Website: crate-barrel
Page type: billing-address
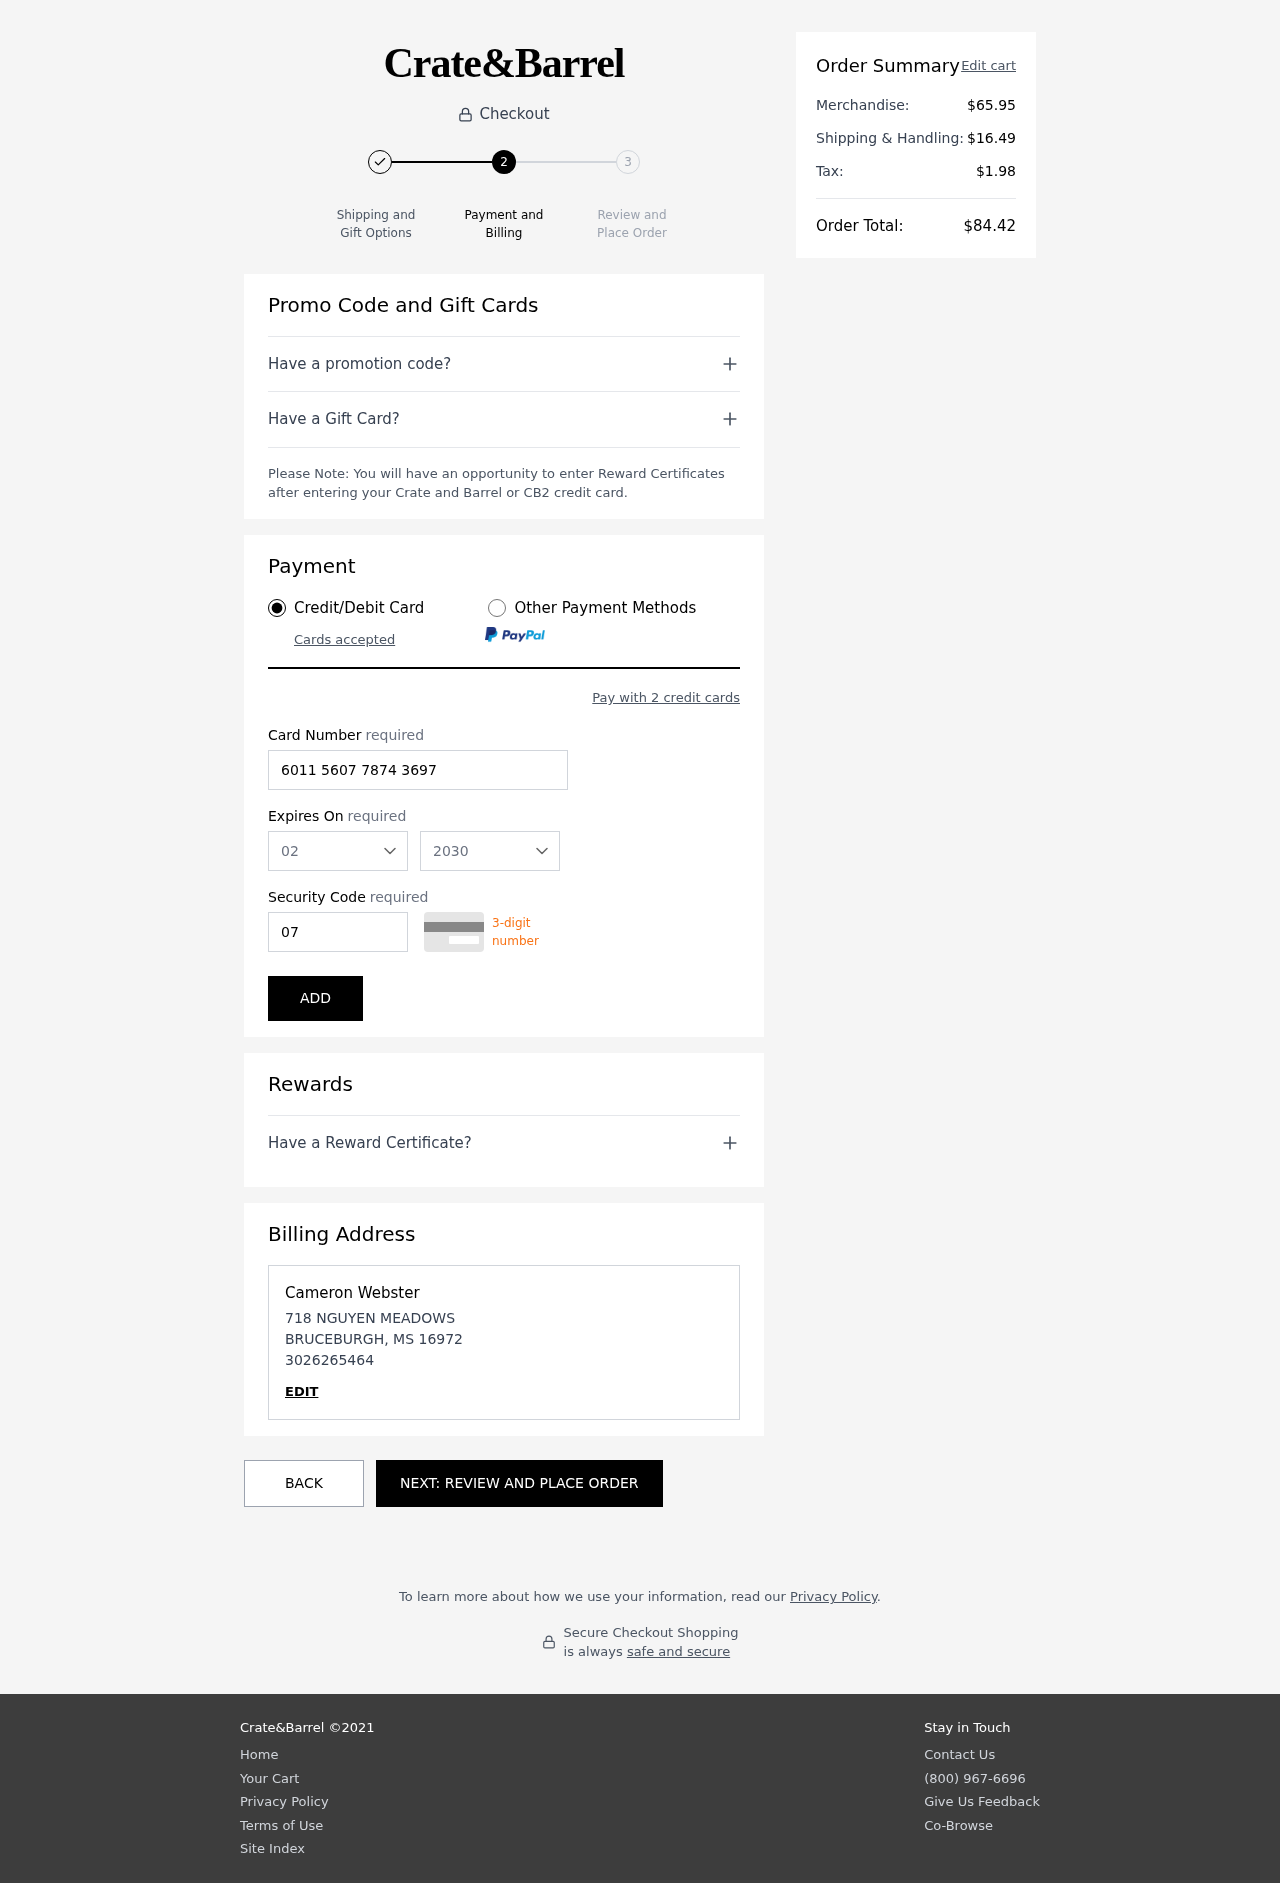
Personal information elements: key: PII_CARD_CVV
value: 077
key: PII_CARD_EXPIRY_MONTH
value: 02
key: PII_CARD_EXPIRY_YEAR
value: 30
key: PII_CARD_NUMBER
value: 6011 5607 7874 3697
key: PII_CITY
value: BRUCEBURGH
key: PII_FULLNAME
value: Cameron Webster
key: PII_PHONE
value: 3026265464
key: PII_POSTCODE
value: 16972
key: PII_STATE_ABBR
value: MS
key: PII_STREET
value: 718 NGUYEN MEADOWS
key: PII_FIRSTNAME
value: Cameron
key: PII_LASTNAME
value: Webster
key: PII_PHONE_LINE
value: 5464
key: PII_PHONE_SUFFIX
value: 5464
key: PII_POSTCODE_FULL
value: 16972
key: PII_PHONE2
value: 3026265464
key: PII_PHONE3
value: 3026265464
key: PII_FULLNAME2
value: Cameron Webster
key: PII_FULLNAME3
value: Cameron Webster
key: PII_FIRSTNAME2
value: Cameron
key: PII_FIRSTNAME3
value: Cameron
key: PII_LASTNAME2
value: Webster
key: PII_LASTNAME3
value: Webster
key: PII_FIRSTNAME_DERIVED
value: Cameron
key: PII_LASTNAME_DERIVED
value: Webster
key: PII_PHONE_NUMERIC
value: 3026265464
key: PII_PHONE_LINE_NUMERIC
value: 5464
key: PII_PHONE_SUFFIX_NUMERIC
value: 5464
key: PII_POSTCODE_NUMERIC
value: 16972
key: PII_PHONE2_NUMERIC
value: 3026265464
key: PII_PHONE3_NUMERIC
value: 3026265464
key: PII_FULLNAME_DERIVED
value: Cameron Webster
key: PII_NAME_FULL_DERIVED
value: Cameron Webster
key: PII_PHONE_DIGITS
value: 3026265464
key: PII_PHONE_LAST4
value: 5464
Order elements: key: ORDER_SUBTOTAL
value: $65.95
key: ORDER_SHIPPING_COST
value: $16.49
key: ORDER_TAX
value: $1.98
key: ORDER_TOTAL
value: $84.42